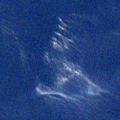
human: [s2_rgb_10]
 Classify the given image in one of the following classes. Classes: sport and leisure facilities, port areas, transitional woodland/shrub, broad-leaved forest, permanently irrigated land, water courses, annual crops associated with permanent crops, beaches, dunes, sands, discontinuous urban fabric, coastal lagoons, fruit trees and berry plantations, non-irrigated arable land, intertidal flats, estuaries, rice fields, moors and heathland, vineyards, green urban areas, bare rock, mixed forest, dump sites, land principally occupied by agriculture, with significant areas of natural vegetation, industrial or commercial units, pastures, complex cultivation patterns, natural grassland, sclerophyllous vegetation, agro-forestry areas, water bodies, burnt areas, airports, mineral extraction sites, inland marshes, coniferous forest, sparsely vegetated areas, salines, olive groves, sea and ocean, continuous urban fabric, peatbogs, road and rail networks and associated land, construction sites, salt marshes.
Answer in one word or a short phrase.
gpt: water bodies